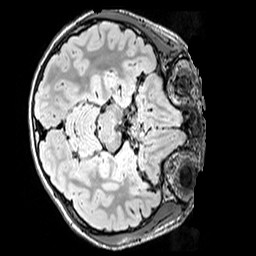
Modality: FLAIR
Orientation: axial
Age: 12
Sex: male
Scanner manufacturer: siemens
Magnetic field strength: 3 T
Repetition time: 5 s
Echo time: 0.388 s